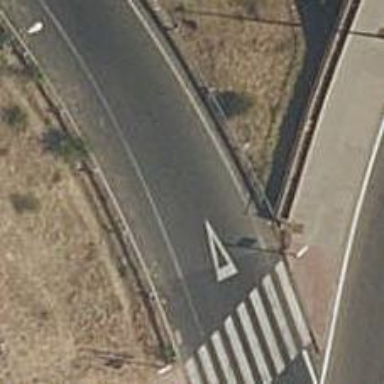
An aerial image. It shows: Road with "give way" sign.